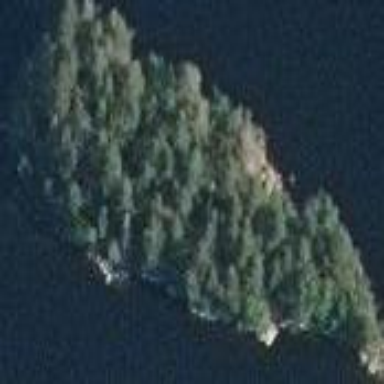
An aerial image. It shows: Islet.